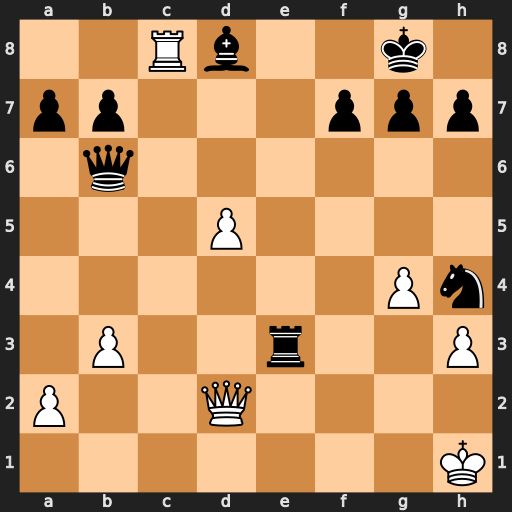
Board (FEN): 2Rb2k1/pp3ppp/1q6/3P4/6Pn/1P2r2P/P2Q4/7K
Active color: w
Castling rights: -
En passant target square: -
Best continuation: Qxe3 Kf8 Qxb6 axb6 Rxd8+